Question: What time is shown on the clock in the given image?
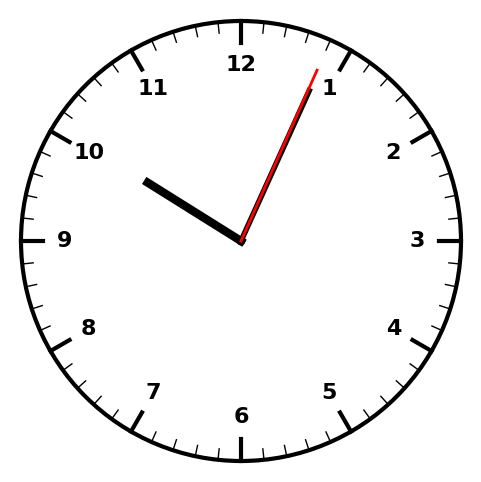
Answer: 10:04:04